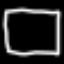
Label: square